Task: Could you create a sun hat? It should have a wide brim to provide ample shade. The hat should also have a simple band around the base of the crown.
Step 42:
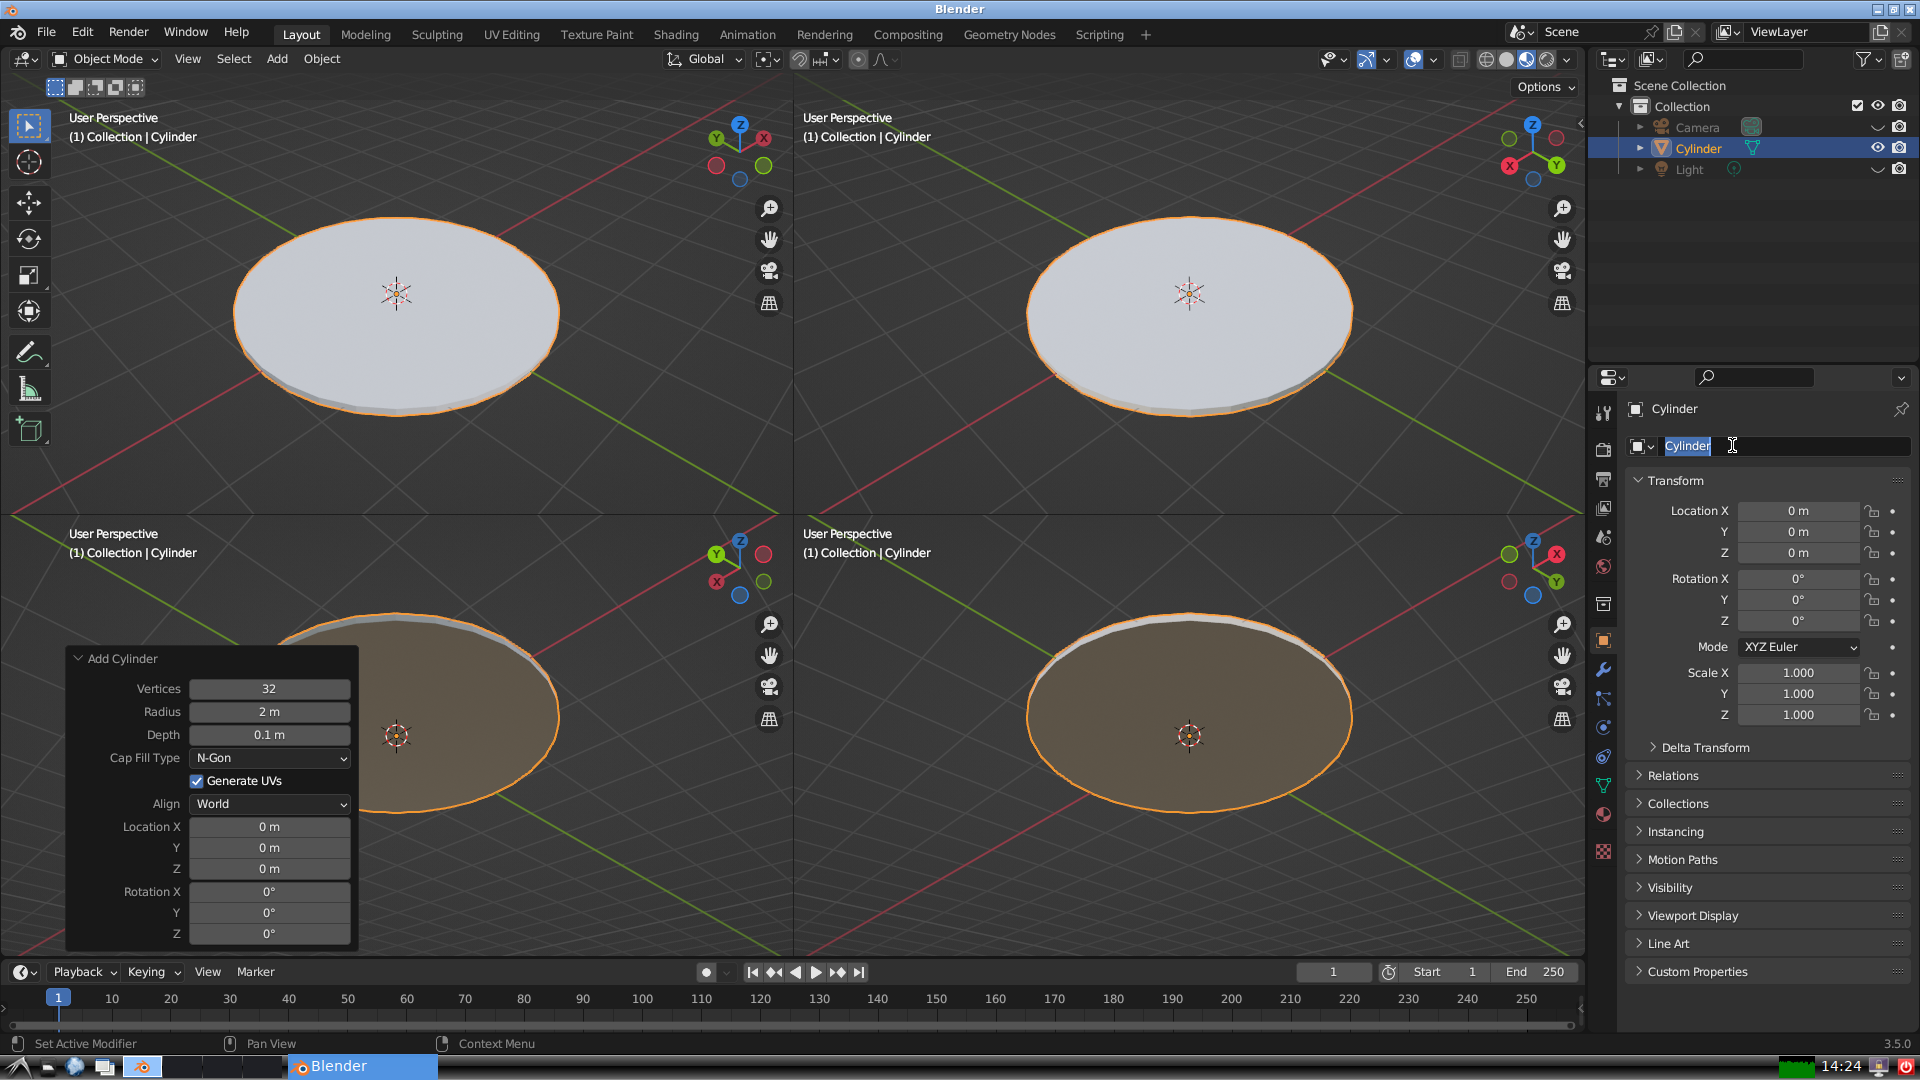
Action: input_text: n_Brim